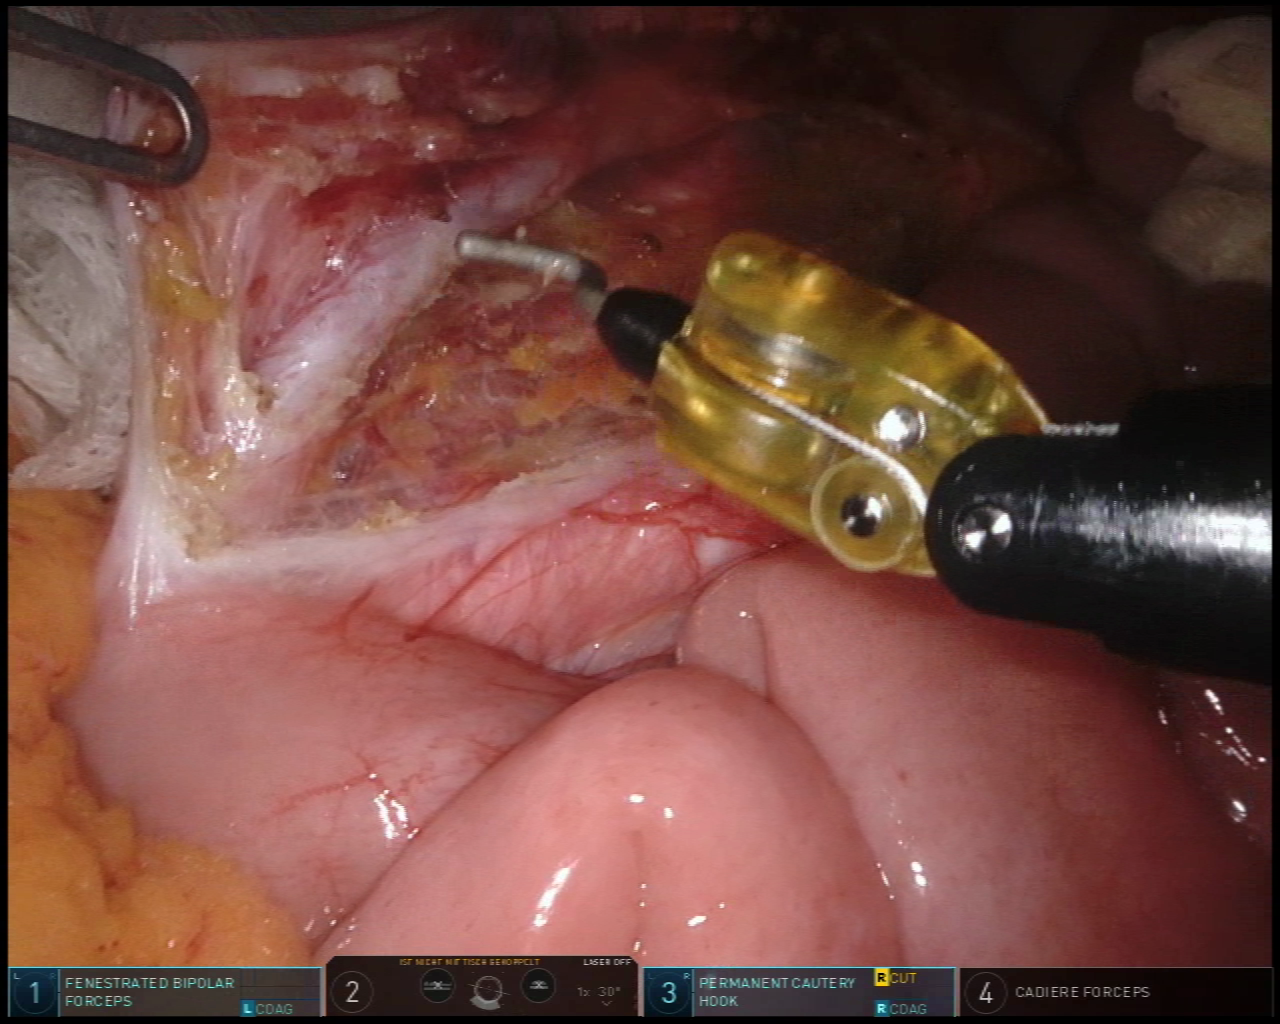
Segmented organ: inferior_mesenteric_artery
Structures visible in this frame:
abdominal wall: no
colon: no
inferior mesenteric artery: yes
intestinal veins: no
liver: no
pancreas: no
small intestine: yes
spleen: no
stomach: no
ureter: no
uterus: no
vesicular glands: no